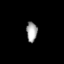
Tissue: lung
Cell type: Fibroblasts
Senescence score: 0.6249
Nuclear area (px): 207
Mean DAPI intensity: 164.541